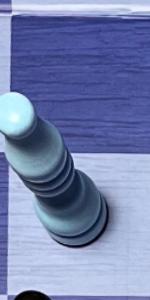
Label: Bishop_White